Field crop: maize
Growth stage: 1
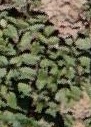
Species: convolvulus